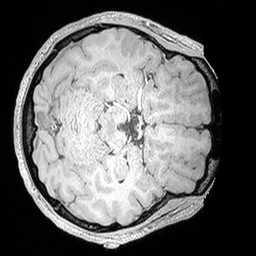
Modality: MP2RAGE
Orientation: axial
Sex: male
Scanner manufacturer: siemens
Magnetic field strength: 3 T
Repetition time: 5 s
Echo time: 0.00292 s